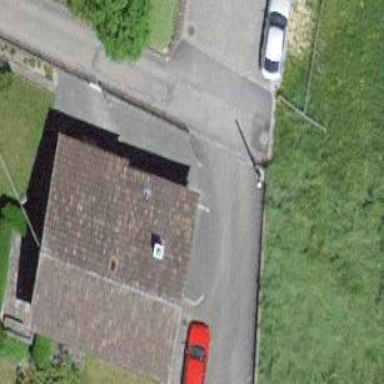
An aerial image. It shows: Residential building.